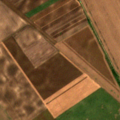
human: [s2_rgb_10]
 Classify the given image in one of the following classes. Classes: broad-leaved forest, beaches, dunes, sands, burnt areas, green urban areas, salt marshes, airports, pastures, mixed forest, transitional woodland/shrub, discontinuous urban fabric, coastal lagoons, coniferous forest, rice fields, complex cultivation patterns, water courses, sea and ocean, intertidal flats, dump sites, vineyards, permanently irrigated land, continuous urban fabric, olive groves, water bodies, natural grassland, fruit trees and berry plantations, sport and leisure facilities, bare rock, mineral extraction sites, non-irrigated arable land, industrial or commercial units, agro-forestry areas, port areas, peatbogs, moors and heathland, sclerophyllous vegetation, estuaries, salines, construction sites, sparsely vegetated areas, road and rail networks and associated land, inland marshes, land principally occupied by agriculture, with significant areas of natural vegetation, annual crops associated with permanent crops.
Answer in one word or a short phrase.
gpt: non-irrigated arable land